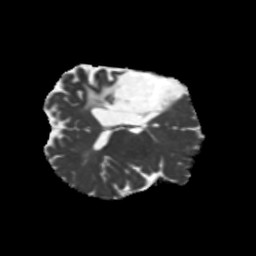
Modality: MD
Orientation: axial
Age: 46
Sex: female
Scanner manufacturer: siemens
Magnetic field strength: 3 T
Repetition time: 5.25 s
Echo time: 0.08 s